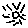
Label: sun